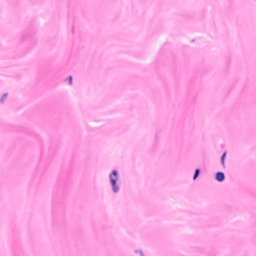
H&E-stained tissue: Breast